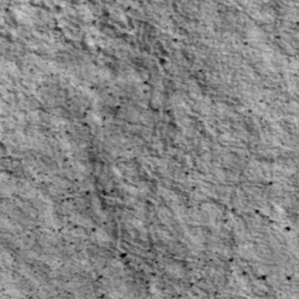
Label: non_frost